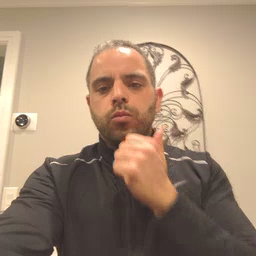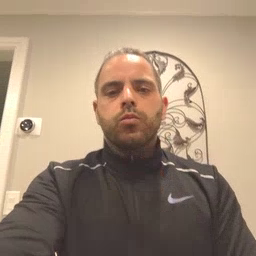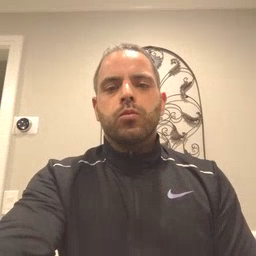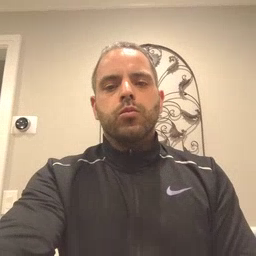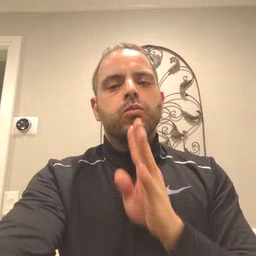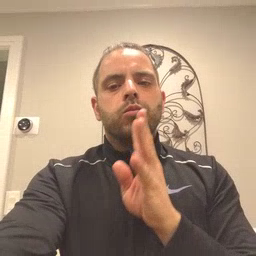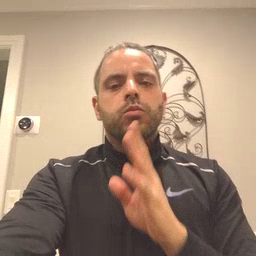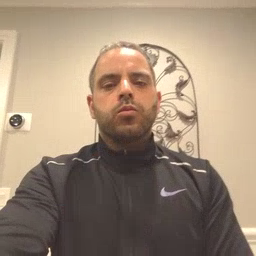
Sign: talk